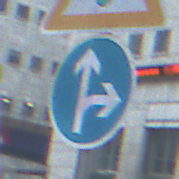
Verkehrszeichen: VorgeschriebeneFahrtrichtungGeradeausOderRechts
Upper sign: Lichtzeichenanlage
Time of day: MorningAfternoon
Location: Outdoor (Urban)
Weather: PartlyCloudy
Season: NotSpecified
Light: Natural